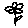
Label: flower